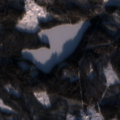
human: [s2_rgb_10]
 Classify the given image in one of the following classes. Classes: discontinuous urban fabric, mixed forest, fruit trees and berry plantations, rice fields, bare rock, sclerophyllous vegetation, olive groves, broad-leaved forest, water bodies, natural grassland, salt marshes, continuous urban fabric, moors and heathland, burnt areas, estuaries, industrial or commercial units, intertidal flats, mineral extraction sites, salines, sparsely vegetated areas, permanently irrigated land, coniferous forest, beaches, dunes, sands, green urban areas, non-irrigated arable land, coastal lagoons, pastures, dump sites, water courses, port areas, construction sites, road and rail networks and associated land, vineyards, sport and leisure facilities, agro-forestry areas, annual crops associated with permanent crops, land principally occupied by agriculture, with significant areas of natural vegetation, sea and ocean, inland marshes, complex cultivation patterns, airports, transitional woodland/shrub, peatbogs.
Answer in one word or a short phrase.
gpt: broad-leaved forest, coniferous forest, mixed forest